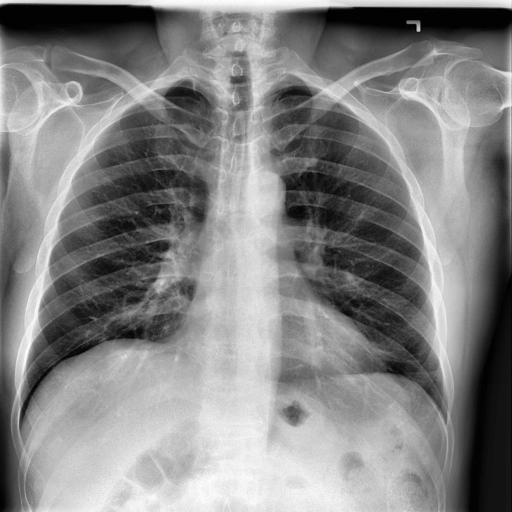
Finding: NORMAL